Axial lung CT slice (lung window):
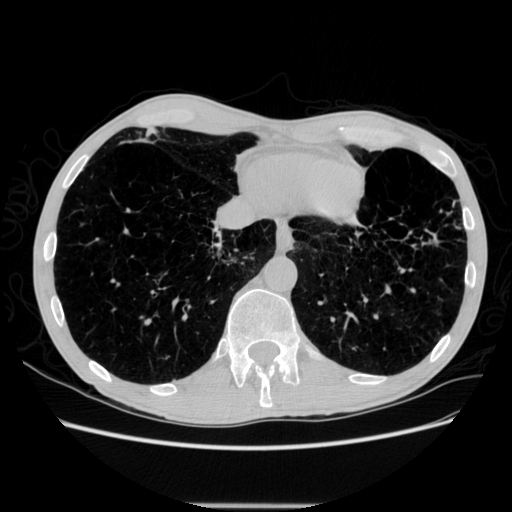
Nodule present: no